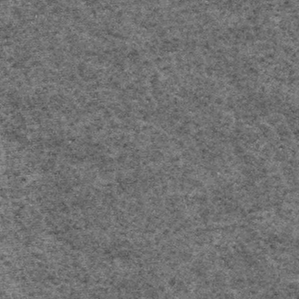
Label: frost